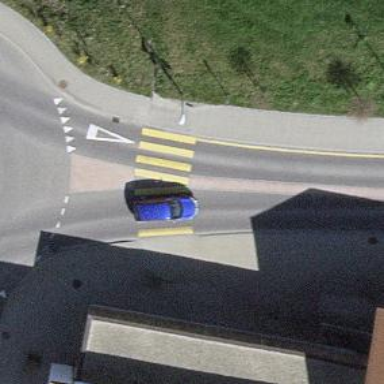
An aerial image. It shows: Uncontrolled zebra crossing on the road.